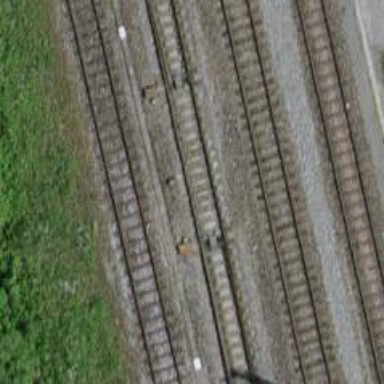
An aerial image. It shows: Railway switch.